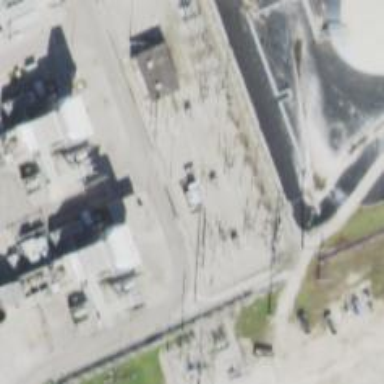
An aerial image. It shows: Switch used for power control.